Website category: auto
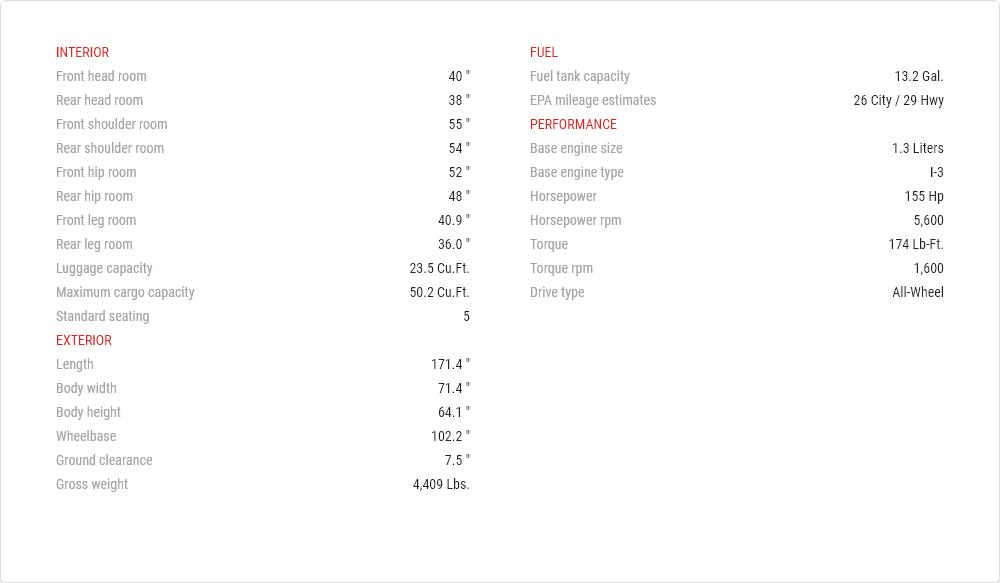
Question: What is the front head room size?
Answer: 40 "

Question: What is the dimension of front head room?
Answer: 40 "

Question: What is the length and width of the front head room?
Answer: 40 "

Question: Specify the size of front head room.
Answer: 40 "

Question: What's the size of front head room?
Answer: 40 "

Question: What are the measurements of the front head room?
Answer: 40 "

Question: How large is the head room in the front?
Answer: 40 "

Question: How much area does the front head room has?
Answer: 40 "

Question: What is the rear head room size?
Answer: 38 "

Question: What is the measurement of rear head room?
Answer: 38 "

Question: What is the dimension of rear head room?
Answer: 38 "

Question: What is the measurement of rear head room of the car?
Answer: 38 "

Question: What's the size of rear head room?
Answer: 38 "

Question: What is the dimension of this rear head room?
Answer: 38 "

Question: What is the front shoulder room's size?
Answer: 55 "

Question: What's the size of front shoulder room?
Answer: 55 "

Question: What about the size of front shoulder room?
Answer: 55 "

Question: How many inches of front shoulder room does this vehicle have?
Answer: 55 "

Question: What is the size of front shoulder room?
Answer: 55 "

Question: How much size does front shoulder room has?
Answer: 55 "

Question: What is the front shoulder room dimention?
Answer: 55 "

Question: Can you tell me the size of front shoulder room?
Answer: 55 "

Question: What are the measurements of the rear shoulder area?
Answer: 54 "

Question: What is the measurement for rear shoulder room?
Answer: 54 "

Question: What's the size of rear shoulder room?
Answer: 54 "

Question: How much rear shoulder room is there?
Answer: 54 "

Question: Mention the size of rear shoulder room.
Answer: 54 "

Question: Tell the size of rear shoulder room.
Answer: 54 "

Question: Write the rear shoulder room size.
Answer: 54 "

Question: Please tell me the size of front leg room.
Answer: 40.9 "

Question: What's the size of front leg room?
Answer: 40.9 "

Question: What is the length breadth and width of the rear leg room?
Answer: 36.0 "

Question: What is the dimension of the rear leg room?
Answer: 36.0 "

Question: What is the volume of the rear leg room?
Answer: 36.0 "

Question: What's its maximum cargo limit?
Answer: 23.5 cu.ft.

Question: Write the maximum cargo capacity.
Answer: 23.5 cu.ft.

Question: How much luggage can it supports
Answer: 23.5 cu.ft.

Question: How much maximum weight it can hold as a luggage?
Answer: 23.5 cu.ft.

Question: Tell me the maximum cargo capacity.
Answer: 23.5 cu.ft.

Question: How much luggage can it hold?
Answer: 23.5 cu.ft.

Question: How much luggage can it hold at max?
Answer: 23.5 cu.ft.

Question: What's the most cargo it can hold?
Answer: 23.5 cu.ft.

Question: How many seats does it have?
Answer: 5

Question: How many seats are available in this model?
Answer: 5

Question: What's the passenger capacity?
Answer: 5

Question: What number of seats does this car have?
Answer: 5

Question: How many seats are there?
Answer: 5

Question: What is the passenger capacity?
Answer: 5

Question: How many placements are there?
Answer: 5

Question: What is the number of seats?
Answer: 5

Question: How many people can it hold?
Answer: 5

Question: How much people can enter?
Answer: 5

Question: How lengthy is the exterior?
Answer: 171.4 "

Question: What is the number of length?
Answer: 171.4 "

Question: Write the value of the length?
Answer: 171.4 "

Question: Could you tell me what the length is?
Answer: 171.4 "

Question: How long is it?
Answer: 171.4 "

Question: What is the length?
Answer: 171.4 "

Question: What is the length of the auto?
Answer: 171.4 "

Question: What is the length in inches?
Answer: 171.4 "

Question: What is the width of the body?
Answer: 71.4 "

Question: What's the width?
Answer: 71.4 "

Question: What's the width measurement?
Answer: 71.4 "

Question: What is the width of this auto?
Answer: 71.4 "